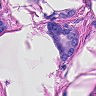
Metastatic tissue present: yes